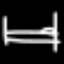
Label: bed